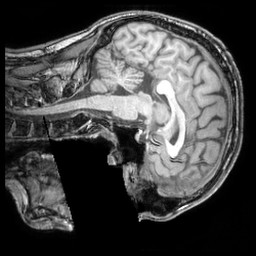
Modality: T1w
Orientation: sagittal
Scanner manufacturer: philips
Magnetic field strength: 3 T
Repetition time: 0.008152 s
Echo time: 0.003731 s